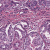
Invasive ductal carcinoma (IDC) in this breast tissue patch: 1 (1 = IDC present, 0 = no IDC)